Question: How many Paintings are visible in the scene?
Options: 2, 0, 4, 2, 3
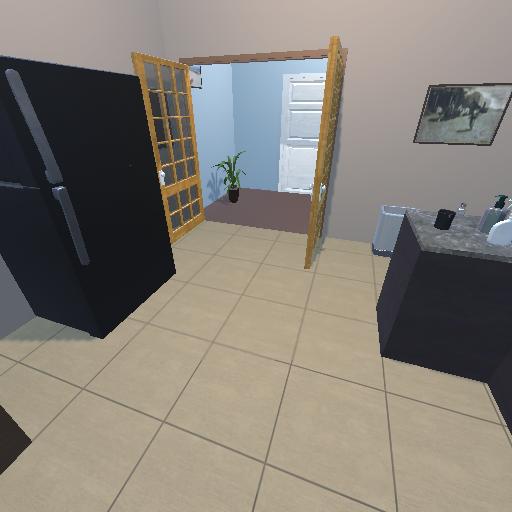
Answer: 2